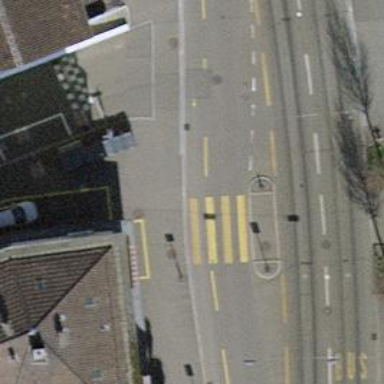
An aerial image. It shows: Kerb barrier.